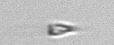
Label: Calciopappus